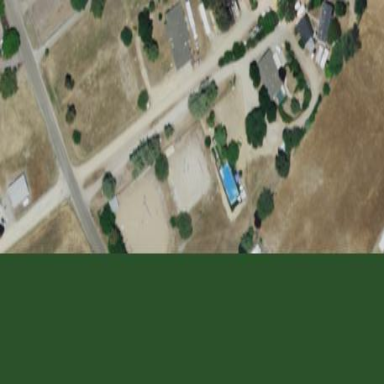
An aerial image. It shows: Dog park for leisure land.